Field crop: tomato
Growth stage: 2
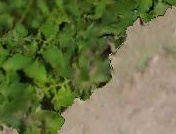
Species: tomato